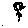
Label: flower